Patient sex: F
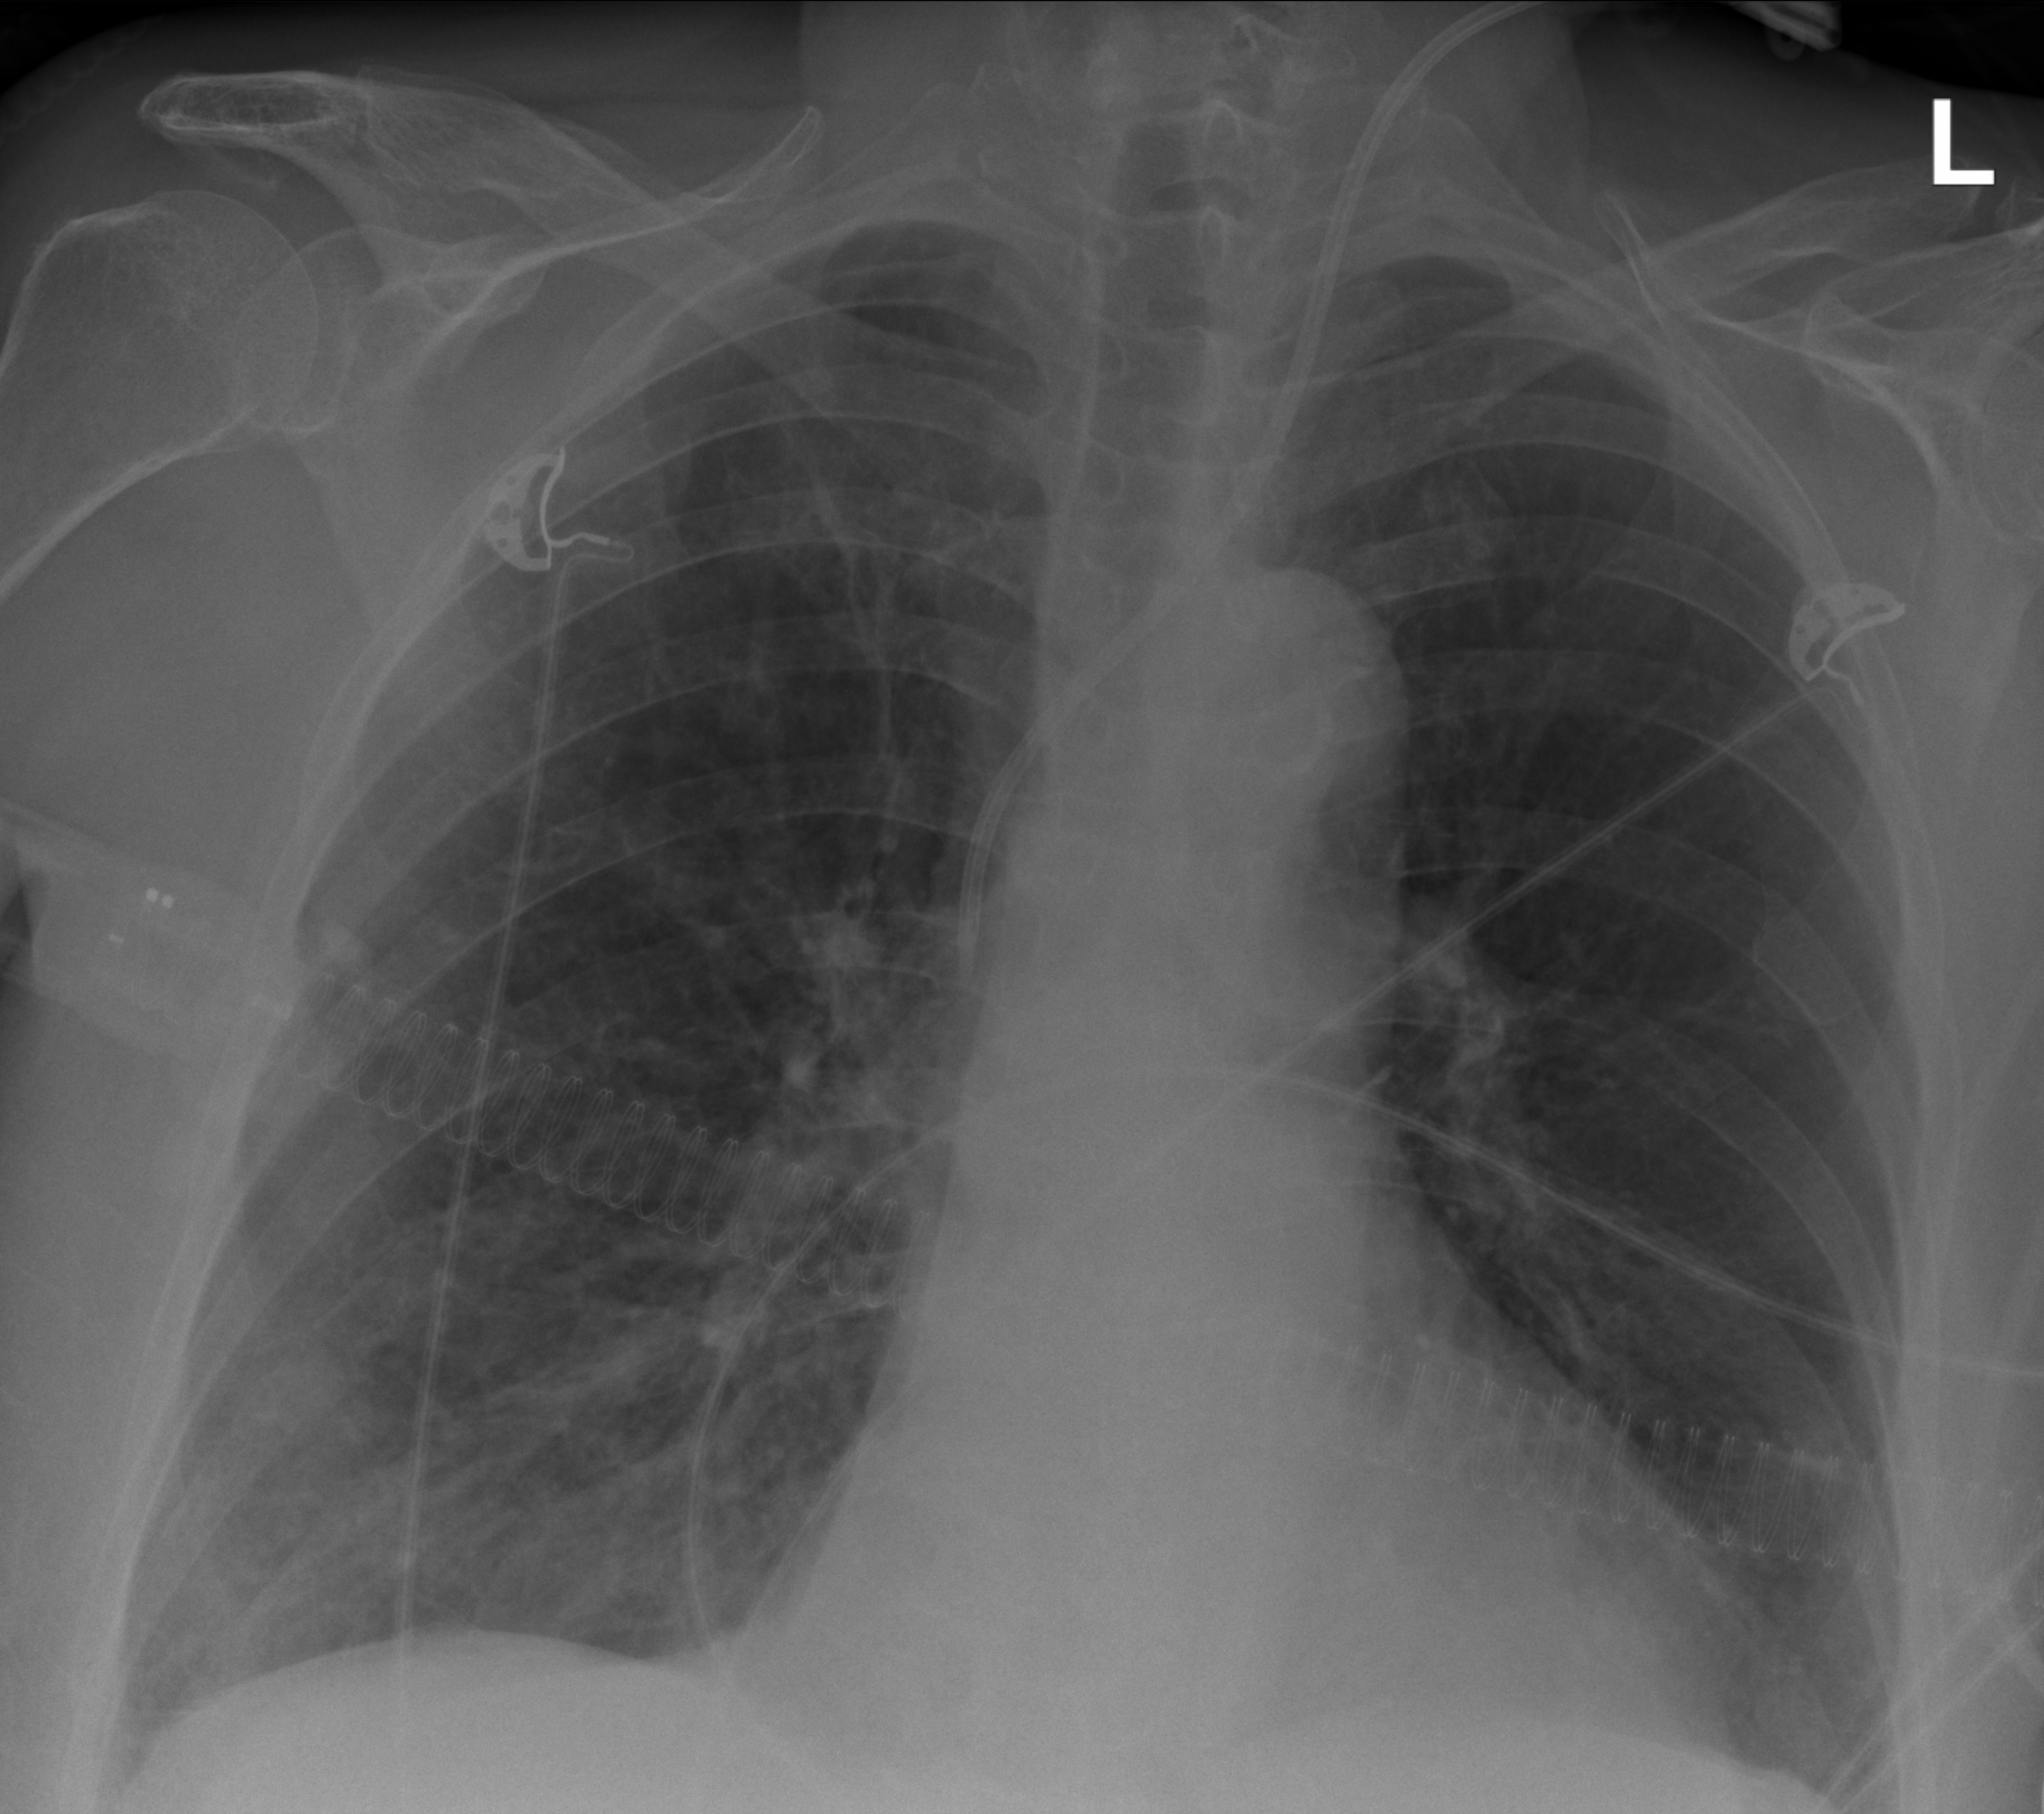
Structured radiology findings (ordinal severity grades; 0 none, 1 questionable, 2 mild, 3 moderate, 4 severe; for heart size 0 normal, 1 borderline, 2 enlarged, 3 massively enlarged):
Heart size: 1
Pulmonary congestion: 0
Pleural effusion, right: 0
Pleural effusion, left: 0
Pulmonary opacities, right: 2
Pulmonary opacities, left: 0
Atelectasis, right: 2
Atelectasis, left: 0